Question: I have the following simple digraph:
'''
digraph clientproxyserver {
"Client" -> "Proxy" [ label="Request from Client" ];
"Proxy" -> "Server" [ label="Forwarded Request" ];
"Server" -> "Proxy" [ label="Response from Server" ];
"Proxy" -> "Client" [ label="Forwarded Response" ];
}
'''
Running this trough 'dot':
'''
dot -Grankdir=LR -Nshape=box -Nheight=1 -Tpng -ocps.png cps.gv
'''
I get the following result:

What can I do to make the two bottom edges straight lines?
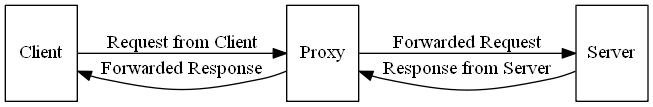
Answer: That's what usually the option <URL> is for:
'''
digraph clientproxyserver {
rankdir=LR;
node[shape=box, height=1];
splines=ortho
"Client" -> "Proxy" [ label="Request from Client" ];
"Proxy" -> "Server" [ label="Forwarded Request" ];
"Server" -> "Proxy" [ label="Response from Server" ];
"Proxy" -> "Client" [ label="Forwarded Response" ];
}
'''
Unfortunately, the placement of the edges/labels is very confusing:
<URL>
In my experience, 'ortho' splines produce rarely a satisfying result.
An other option would be to use 'splines=polyline':
<URL>